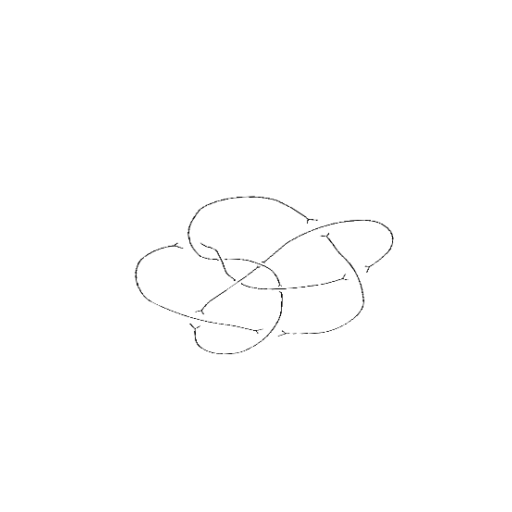
Crossing number: 9